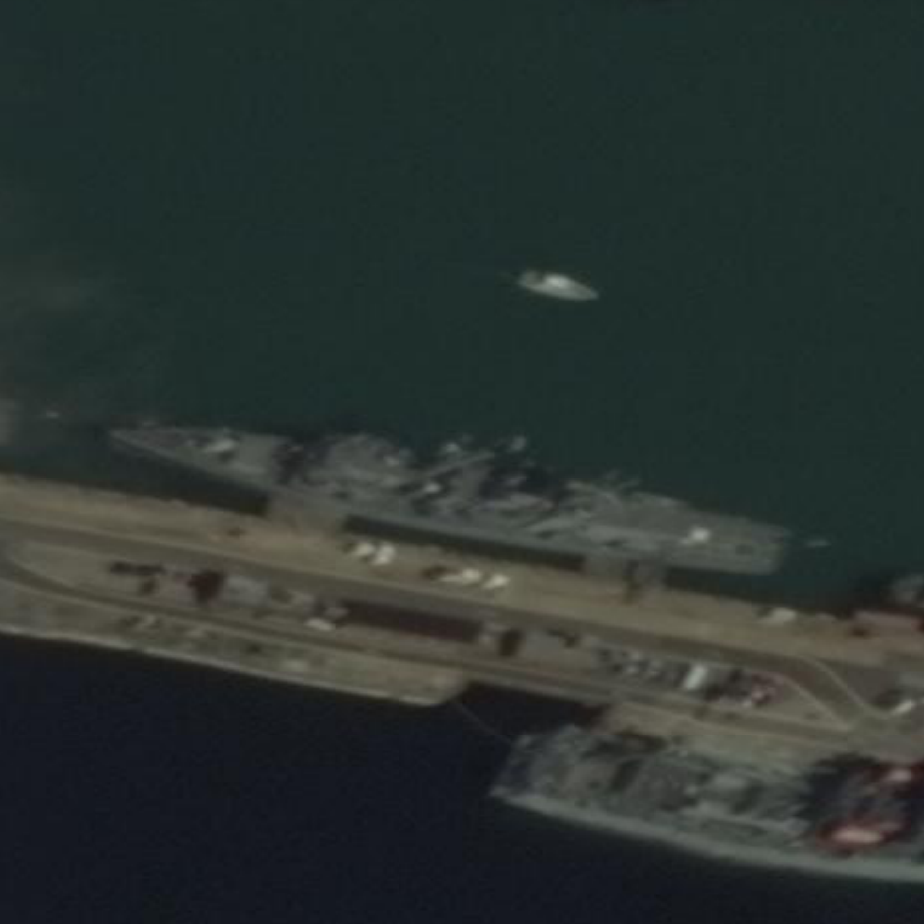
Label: cruiser